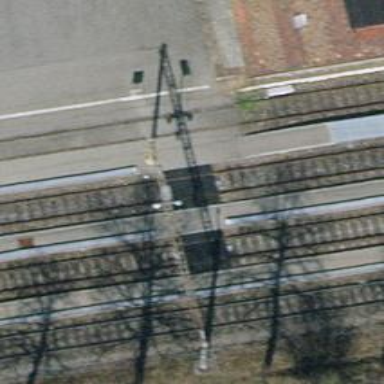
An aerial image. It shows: Crossing for the railway.